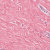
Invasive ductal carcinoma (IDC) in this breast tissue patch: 0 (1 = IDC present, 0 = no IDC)